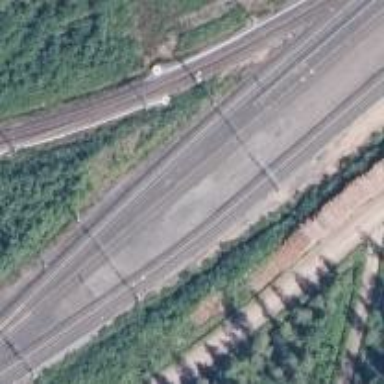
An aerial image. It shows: Railway track with continuous electrified contact lines.